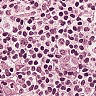
Metastatic tissue present: no